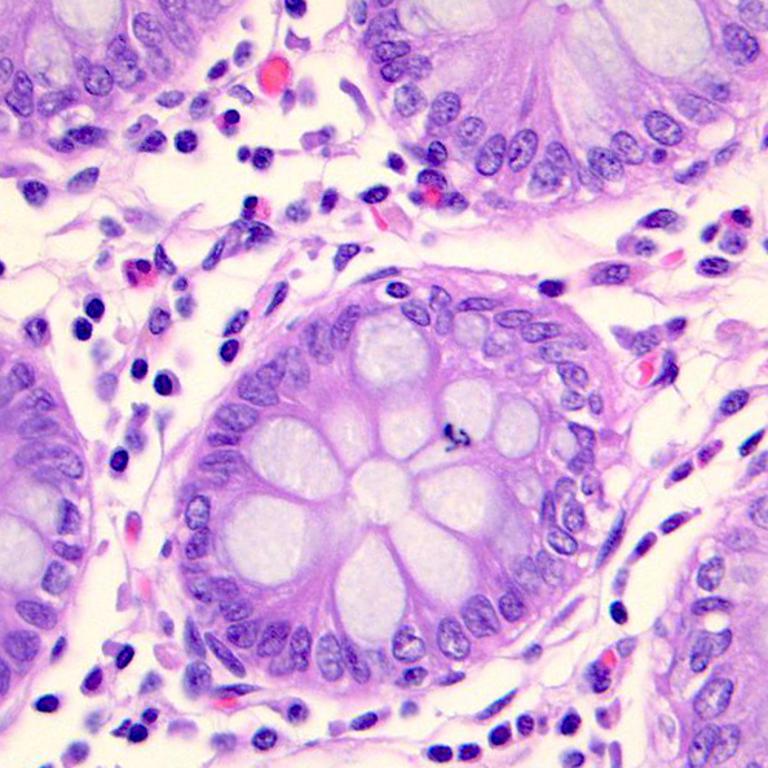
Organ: colon
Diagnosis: benign